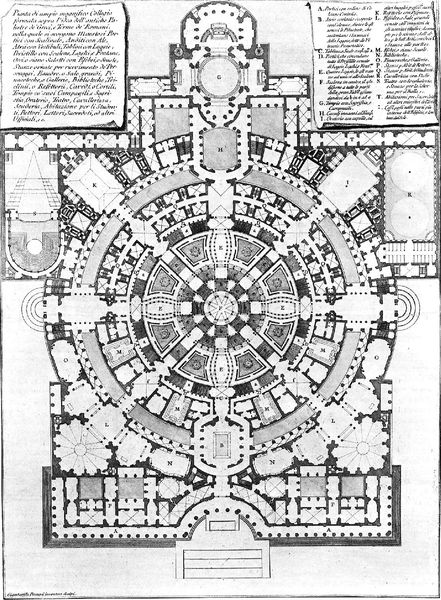
Titel: Plan eines Kollegiengebäudes; Pianta di ampio magnifico Collegio, aus Opere Varie
Künstler: Giovanni Battista Piranesi
Institution: London, Sir John Soane’s Museum
Schlagwörter: weiß, blumen, schwarz, skizze, säulen, zeichnung, gebäude, schloss, muster, ornament, kirche, pflanze, kreis, rund, garten, schrift, ecke, formen, grafik, linien, treppe, stufen, tor, halle, eingang, kloster, palast, stern, dom, druck, schwarzweiss, text, kreise, quadrate, plan, zentrum, quadrat, bau, grundriss, weiter, bauplan, latein, gartenanlage, mamorboden, anweisung